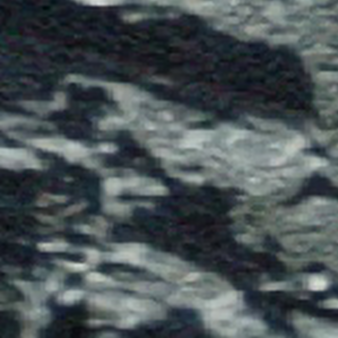
Label: other